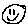
Label: smiley face